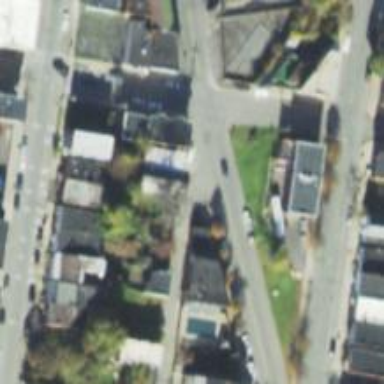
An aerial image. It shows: Alley classified as service road.